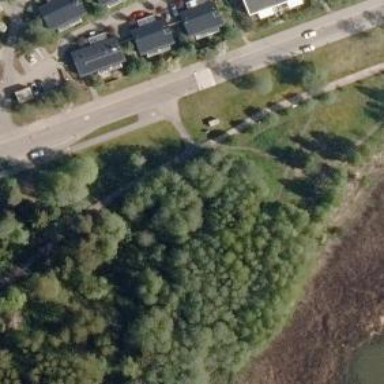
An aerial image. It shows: Path.